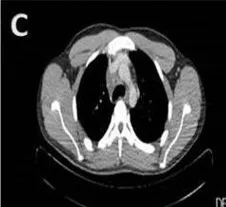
Resected specimen. Postoperative CT scan of thorax.
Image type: radiology (ct)